Question: I notice that the mem usage of the processes which google chrome task manager shows are not consistent with the mem usage of the chrome process(es) in windows task manager. For eg in following image Chrome Task manager shows that the largest mem eating process (chrome refers to it as page) is "Plug-in:Showkwave Flash" with 70,600K. In Windows Task Manager largest mem eating chrome process is shown to have 79,364K. There is another one as well in the range of 77K. Why and how does this inconsistency arises. Is it something to do with the some sort of overhead required by windows task manager to calculate the mem usage of each process? Or is it something related to chrome itself.
Another Question: There is always an additional "Chrome" process listed in Windows task manager. i.e in below image Chrome Task Manager lists 15 "pages" whereas Windows Task manager lists 16 chrome "processes" (I'm excluding chrome_frame_helper.exe here. I'm guessing its not a native chrome process.) Whats the reason behind this.

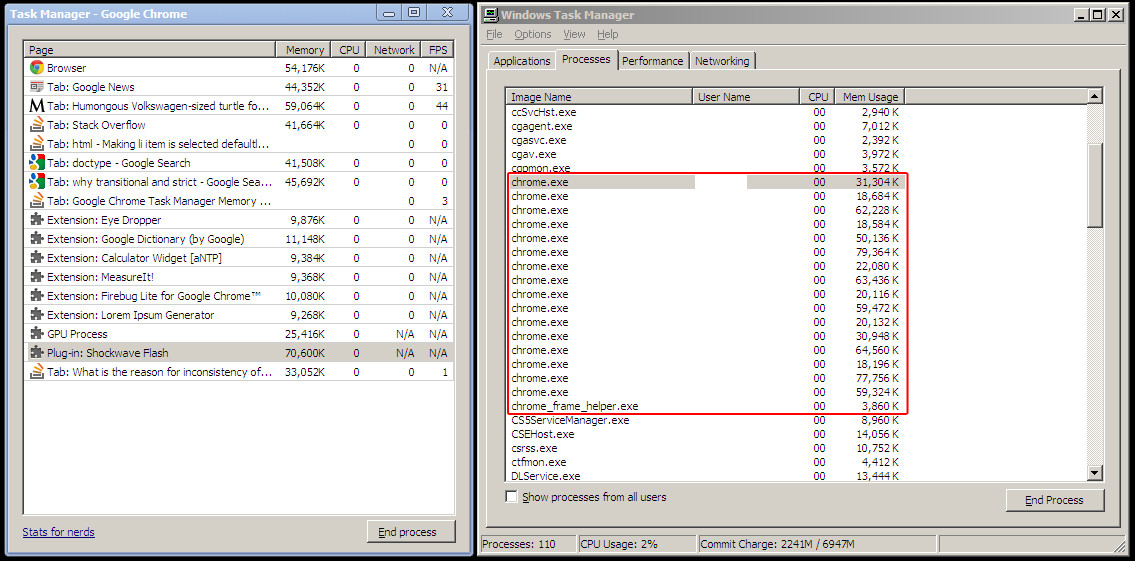
Answer: Chrome probably queries its own processes for more accurate information of the internal data structures instead of just using the externally visible memory the process uses (which includes overhead for the runtime as well).
As to why there is an additional process: The jobs are the rendering processes for the tabs and plugin containers. The additional one is the window frame around the tabs.